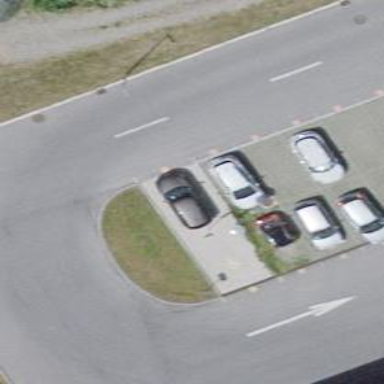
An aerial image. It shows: Charging station.